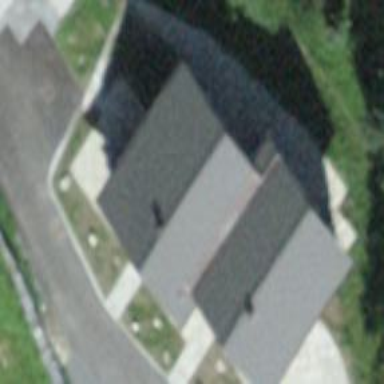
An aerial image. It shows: Detached building with gabled roof.